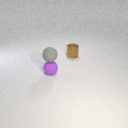
small purple rubber sphere below small gray rubber sphere